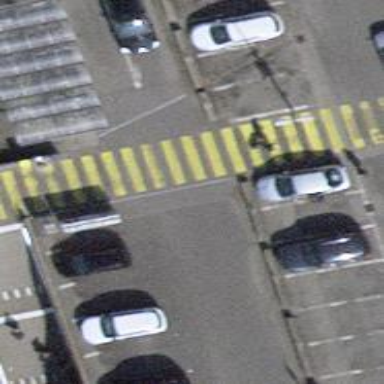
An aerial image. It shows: Asphalt parking aisle road.